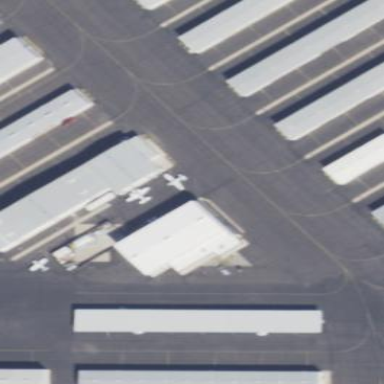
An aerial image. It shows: Hangar building located at airport.